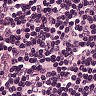
Metastatic tissue present: no